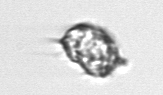
Label: Protoperidinium